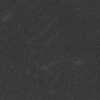
Atmospheric dust classification: dusty